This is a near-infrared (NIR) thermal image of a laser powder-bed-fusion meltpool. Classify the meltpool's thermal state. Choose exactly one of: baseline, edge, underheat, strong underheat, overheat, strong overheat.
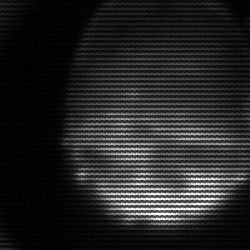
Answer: edge